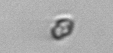
Label: Heterocapsa_rotundata